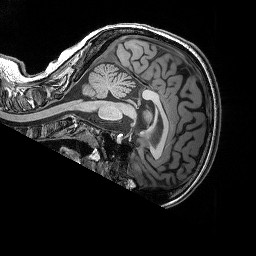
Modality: T1w
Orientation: sagittal
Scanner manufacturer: siemens
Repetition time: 2.25 s
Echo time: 0.00418 s